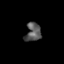
Tissue: skin
Cell type: Fibroblasts
Senescence score: 0.6773
Nuclear area (px): 280
Mean DAPI intensity: 88.107